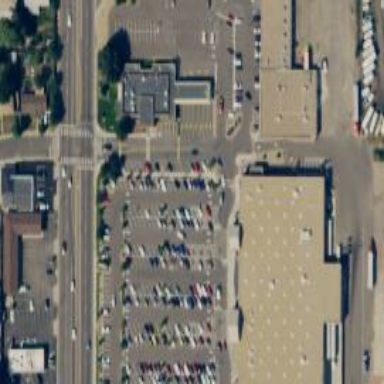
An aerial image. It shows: Retail area.